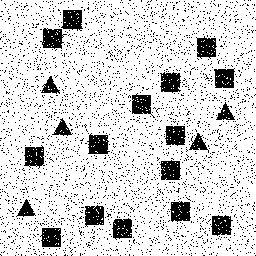
Squares: 15
Triangles: 5
Stars: 0
Total shapes: 20